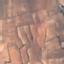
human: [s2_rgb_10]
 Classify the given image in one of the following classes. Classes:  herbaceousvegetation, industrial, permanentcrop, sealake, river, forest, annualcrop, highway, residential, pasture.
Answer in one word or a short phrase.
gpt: PermanentCrop